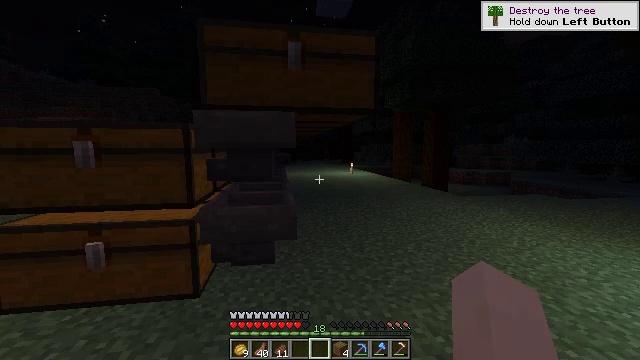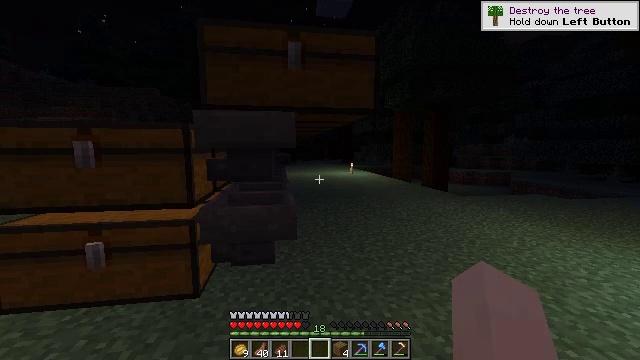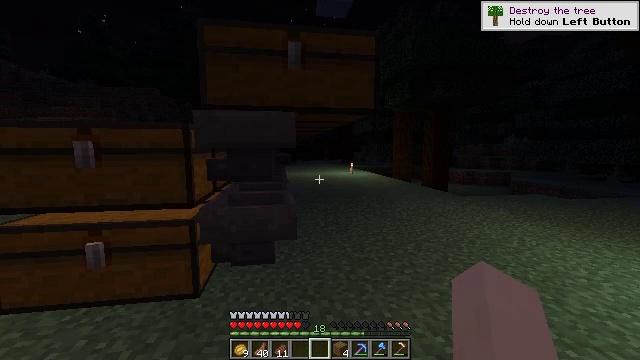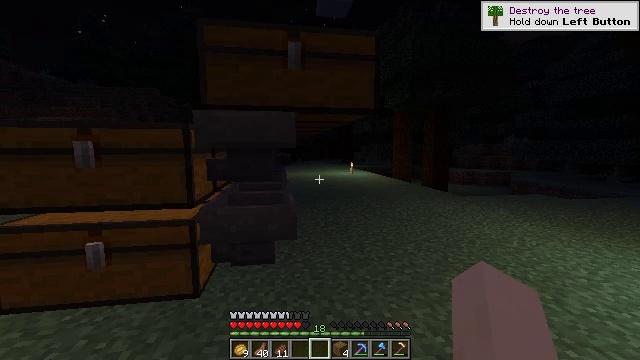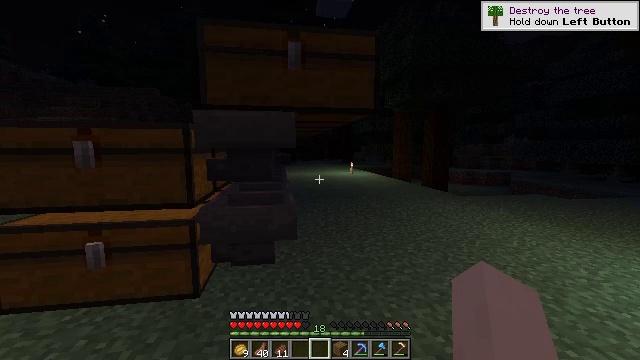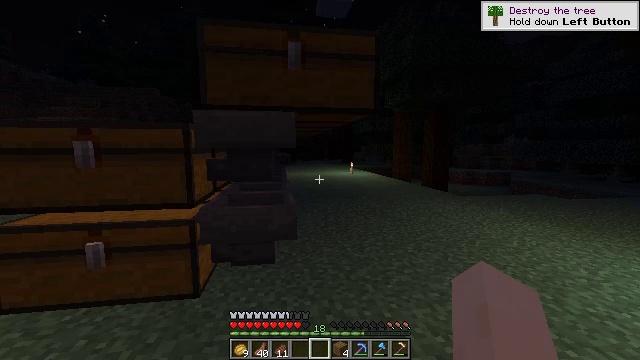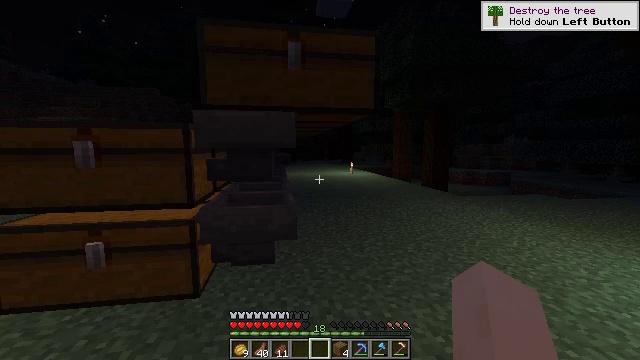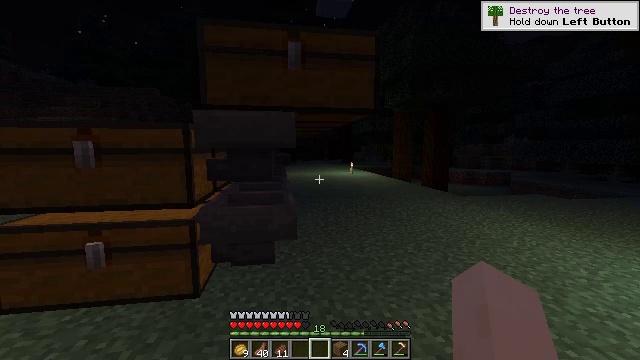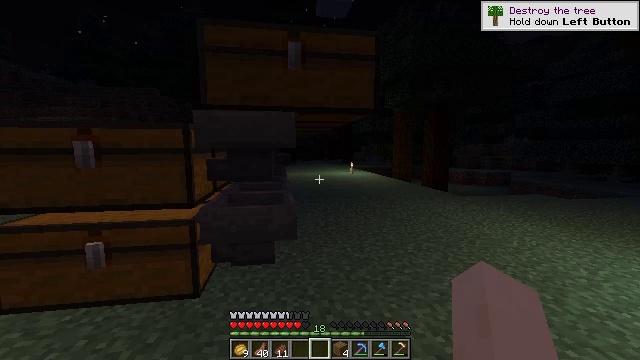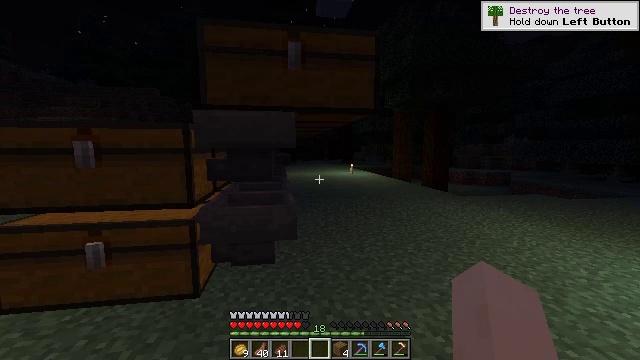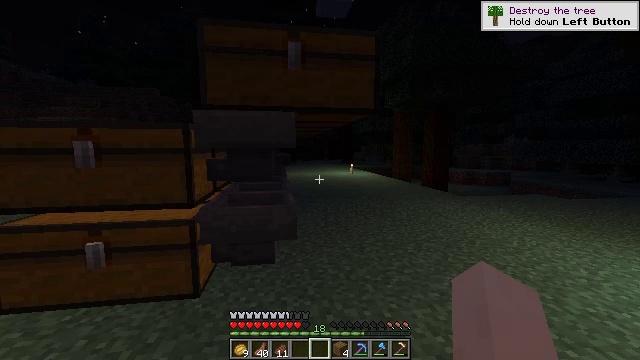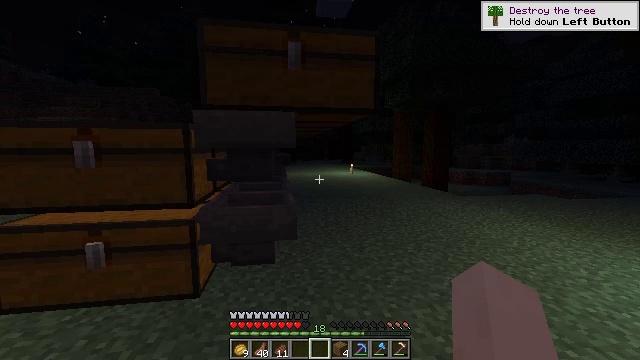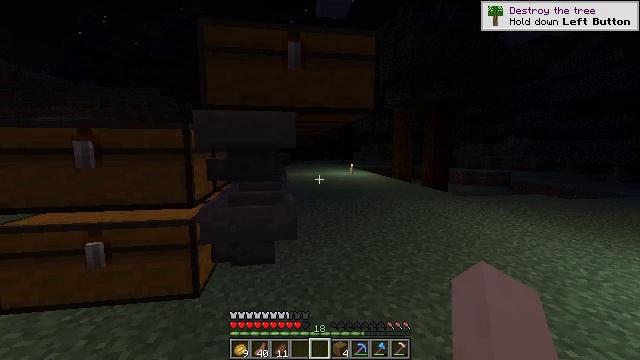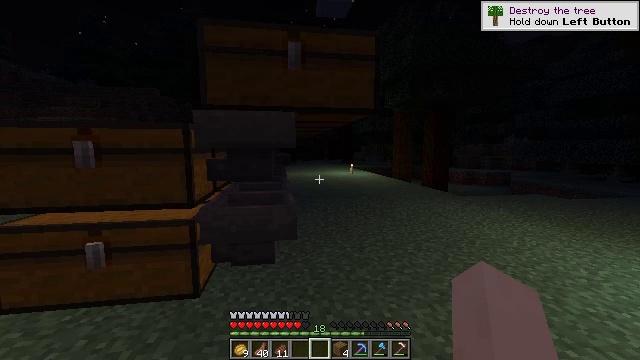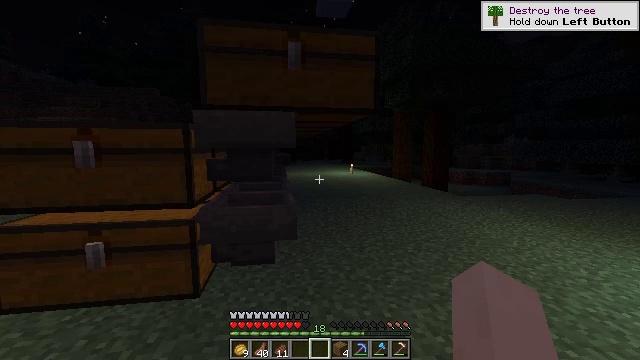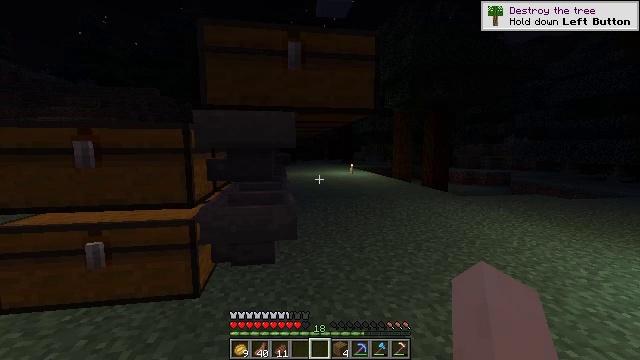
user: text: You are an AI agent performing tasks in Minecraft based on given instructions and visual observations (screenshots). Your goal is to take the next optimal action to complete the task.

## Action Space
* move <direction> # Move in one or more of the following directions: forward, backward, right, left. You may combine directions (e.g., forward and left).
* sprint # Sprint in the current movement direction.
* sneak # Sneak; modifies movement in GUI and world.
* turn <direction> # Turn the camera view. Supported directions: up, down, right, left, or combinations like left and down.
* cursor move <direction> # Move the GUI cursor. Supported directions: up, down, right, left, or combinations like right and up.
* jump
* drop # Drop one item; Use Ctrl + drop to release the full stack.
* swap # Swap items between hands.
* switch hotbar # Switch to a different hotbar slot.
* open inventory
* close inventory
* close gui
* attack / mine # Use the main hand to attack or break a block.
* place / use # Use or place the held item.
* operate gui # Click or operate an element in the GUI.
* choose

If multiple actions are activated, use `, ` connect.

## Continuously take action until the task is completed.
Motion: motion action
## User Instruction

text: mine block trapped chest
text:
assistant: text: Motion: no_op
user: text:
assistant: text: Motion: no_op
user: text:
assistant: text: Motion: no_op
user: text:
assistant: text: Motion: no_op
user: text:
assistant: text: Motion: no_op
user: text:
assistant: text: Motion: no_op
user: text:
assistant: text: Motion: no_op
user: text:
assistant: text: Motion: no_op
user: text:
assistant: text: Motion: no_op
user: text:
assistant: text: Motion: no_op
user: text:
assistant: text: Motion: no_op
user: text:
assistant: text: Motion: no_op
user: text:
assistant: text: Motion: no_op
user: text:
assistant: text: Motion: no_op
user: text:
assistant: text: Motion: no_op
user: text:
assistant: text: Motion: no_op
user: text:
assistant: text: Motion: no_op
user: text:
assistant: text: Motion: no_op
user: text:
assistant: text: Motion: no_op
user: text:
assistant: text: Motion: no_op
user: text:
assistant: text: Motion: no_op
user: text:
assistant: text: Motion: no_op
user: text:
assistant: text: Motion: no_op
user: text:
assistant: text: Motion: no_op
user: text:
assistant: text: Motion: no_op
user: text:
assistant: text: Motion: no_op
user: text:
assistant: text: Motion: no_op
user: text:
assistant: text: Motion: no_op
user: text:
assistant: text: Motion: no_op
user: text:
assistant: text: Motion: no_op